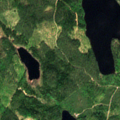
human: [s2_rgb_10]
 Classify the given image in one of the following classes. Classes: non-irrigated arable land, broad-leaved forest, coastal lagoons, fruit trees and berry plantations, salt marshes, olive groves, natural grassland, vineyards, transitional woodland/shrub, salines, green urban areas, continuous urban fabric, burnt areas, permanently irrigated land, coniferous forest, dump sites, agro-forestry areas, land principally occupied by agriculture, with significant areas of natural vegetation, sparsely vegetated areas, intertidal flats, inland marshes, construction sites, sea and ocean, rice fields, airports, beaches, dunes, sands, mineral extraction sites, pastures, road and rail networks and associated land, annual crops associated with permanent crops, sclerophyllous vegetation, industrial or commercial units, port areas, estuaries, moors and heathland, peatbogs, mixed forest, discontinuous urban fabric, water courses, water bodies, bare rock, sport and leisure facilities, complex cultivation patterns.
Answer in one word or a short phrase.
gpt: coniferous forest, mixed forest, water bodies